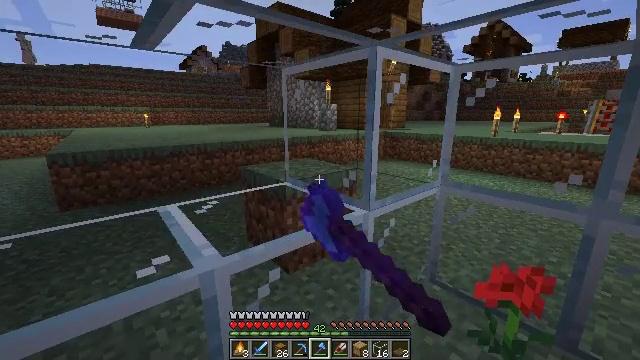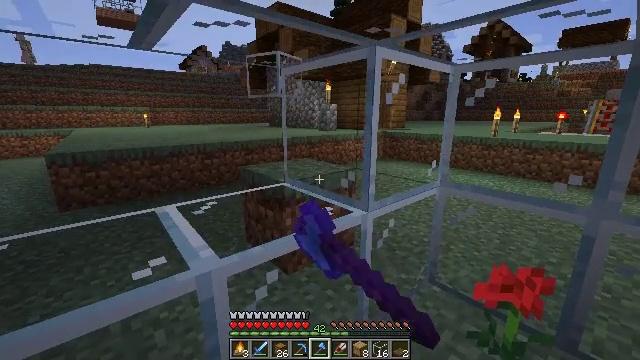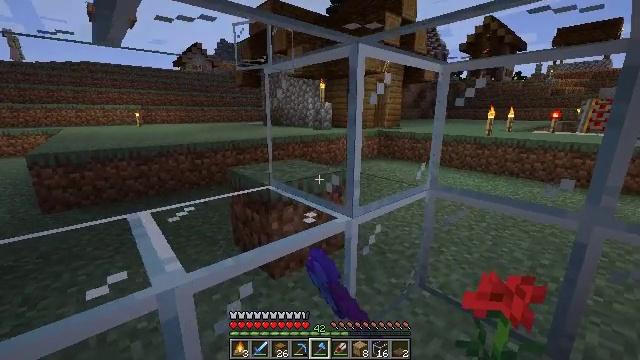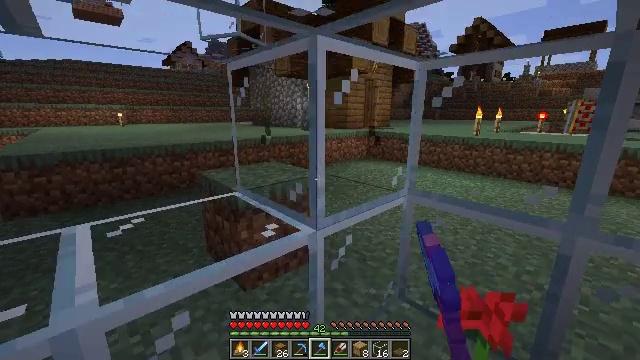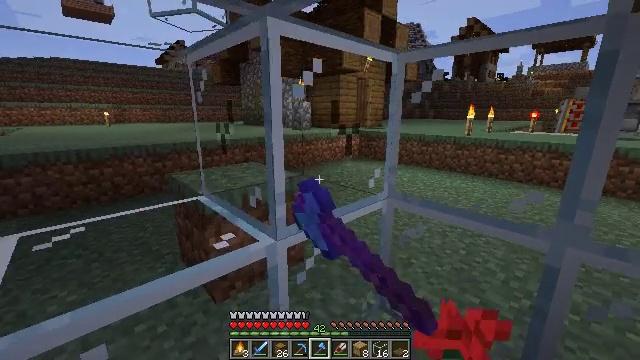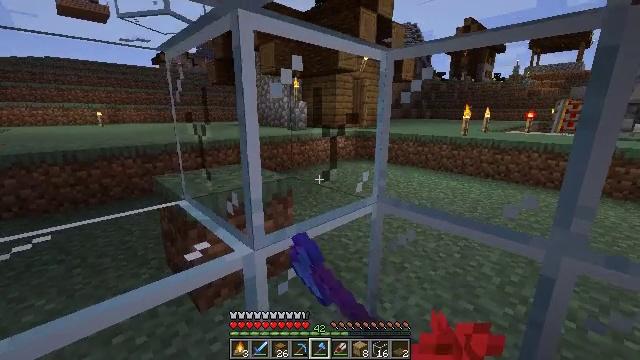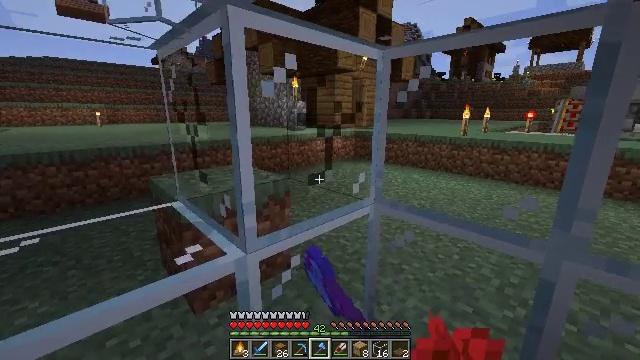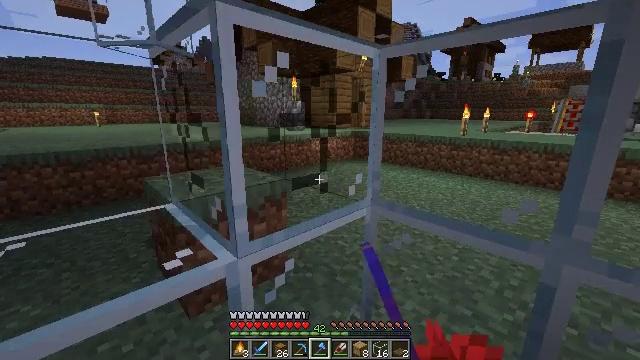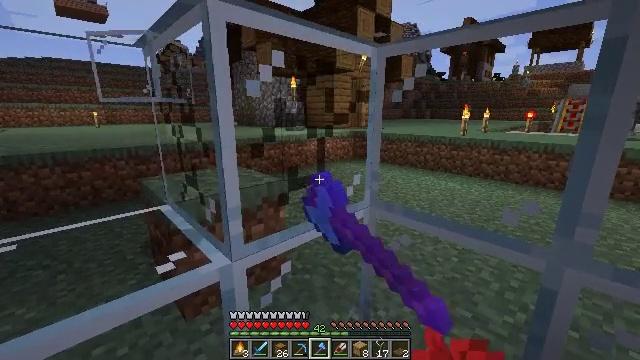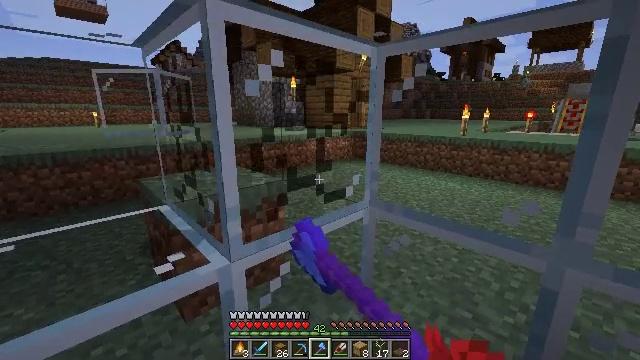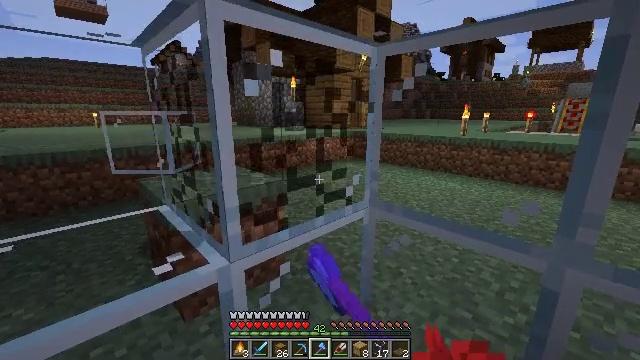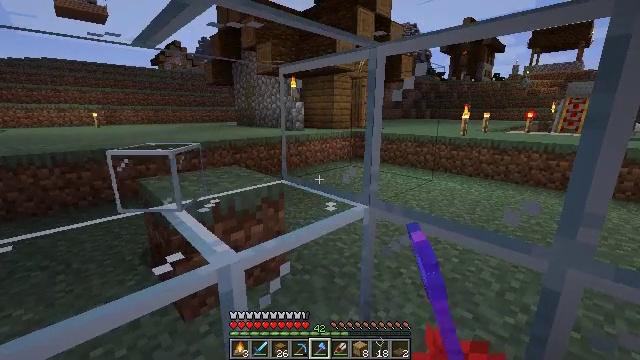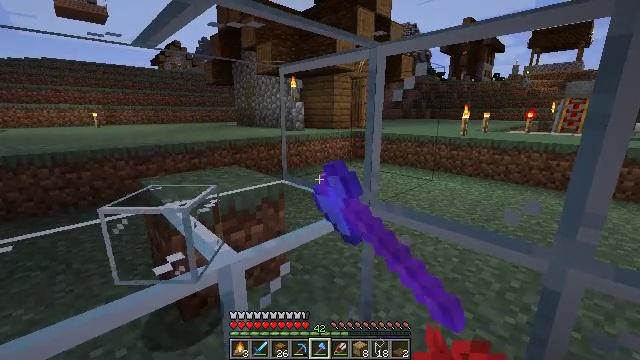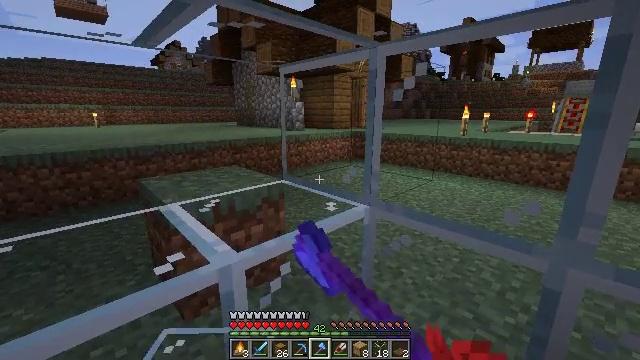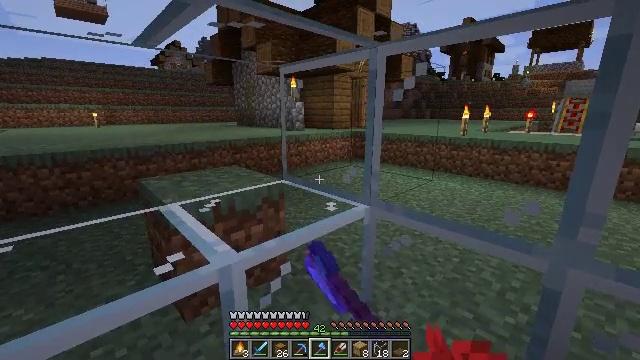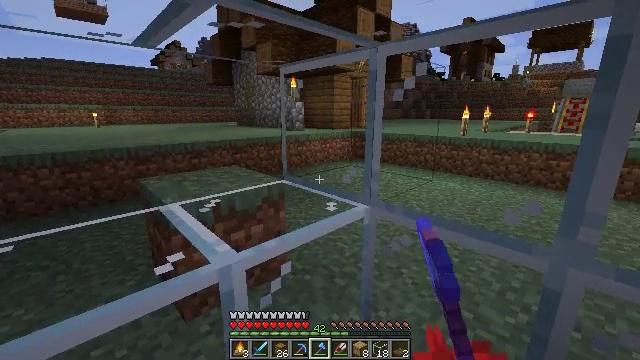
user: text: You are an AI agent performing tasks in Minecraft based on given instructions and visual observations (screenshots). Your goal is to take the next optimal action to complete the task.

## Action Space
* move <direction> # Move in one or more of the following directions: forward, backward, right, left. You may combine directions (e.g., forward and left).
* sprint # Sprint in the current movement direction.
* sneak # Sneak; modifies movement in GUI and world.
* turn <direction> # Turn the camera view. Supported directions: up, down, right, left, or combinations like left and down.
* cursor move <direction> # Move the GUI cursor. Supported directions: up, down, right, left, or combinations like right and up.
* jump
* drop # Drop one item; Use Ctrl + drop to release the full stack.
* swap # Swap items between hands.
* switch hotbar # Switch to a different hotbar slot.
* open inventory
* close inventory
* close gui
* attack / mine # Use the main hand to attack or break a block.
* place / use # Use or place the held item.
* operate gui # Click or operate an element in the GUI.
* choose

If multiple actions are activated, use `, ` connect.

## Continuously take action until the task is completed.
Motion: motion action
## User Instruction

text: Break the glass block.
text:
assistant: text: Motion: move forward and move right, attack / mine
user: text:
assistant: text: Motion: move forward and move right, attack / mine
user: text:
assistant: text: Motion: move forward and move right, turn right, attack / mine
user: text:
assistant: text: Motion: move forward and move right, attack / mine
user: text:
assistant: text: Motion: attack / mine
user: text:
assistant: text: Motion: attack / mine
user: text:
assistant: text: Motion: attack / mine
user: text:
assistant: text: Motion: attack / mine
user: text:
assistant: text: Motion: attack / mine
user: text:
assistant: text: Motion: attack / mine
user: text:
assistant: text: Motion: attack / mine
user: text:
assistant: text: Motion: attack / mine
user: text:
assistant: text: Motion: attack / mine
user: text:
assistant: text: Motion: attack / mine
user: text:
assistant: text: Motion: attack / mine
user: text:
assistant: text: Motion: attack / mine